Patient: sex M, age 69
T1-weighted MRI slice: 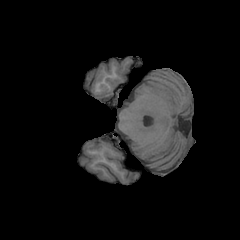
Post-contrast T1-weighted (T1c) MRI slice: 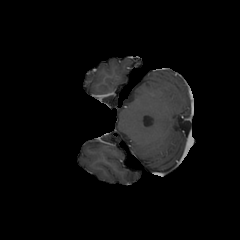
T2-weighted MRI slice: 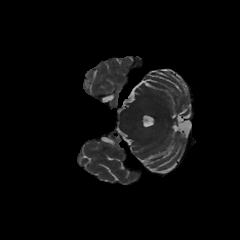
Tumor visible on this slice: no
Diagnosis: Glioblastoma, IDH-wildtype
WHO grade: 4